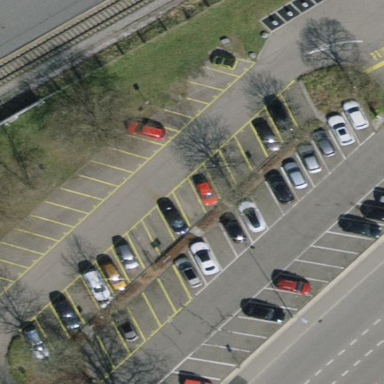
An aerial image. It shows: Parking area with asphalt surface.